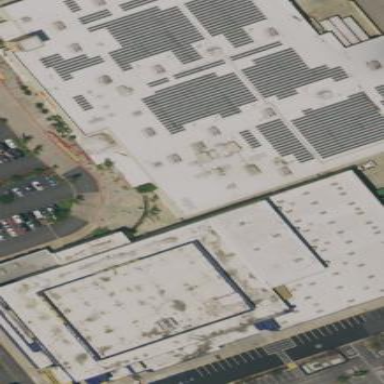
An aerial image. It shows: Retail building that houses furniture shop.